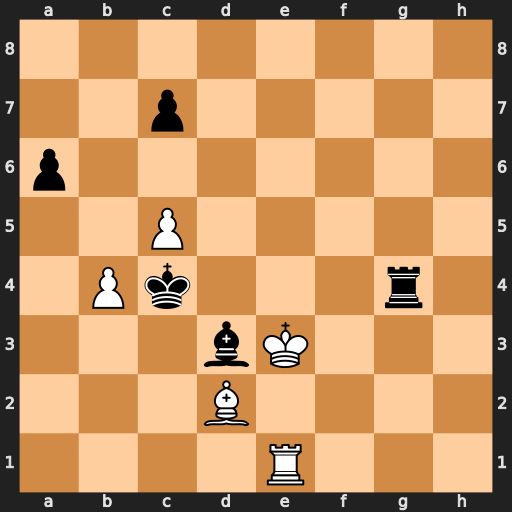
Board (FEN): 8/2p5/p7/2P5/1Pk3r1/3bK3/3B4/4R3
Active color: w
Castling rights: -
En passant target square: -
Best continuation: Rc1+ Bc2 Rxc2+